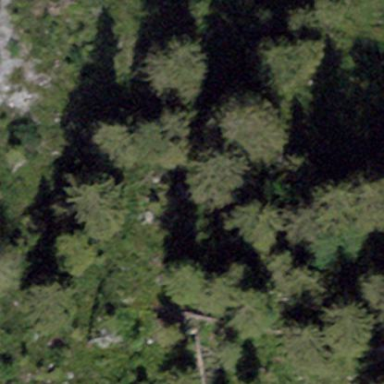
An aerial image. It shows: Forest area.